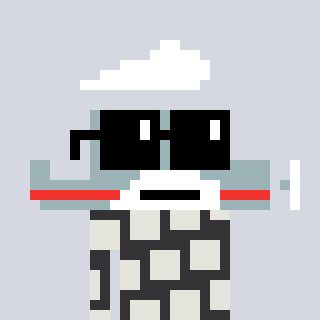
a pixel art character with square black sunglasses, a plane-shaped head and a grayscale-colored body on a cool background